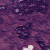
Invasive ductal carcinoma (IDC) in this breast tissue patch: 0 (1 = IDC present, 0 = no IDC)